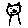
Label: cat